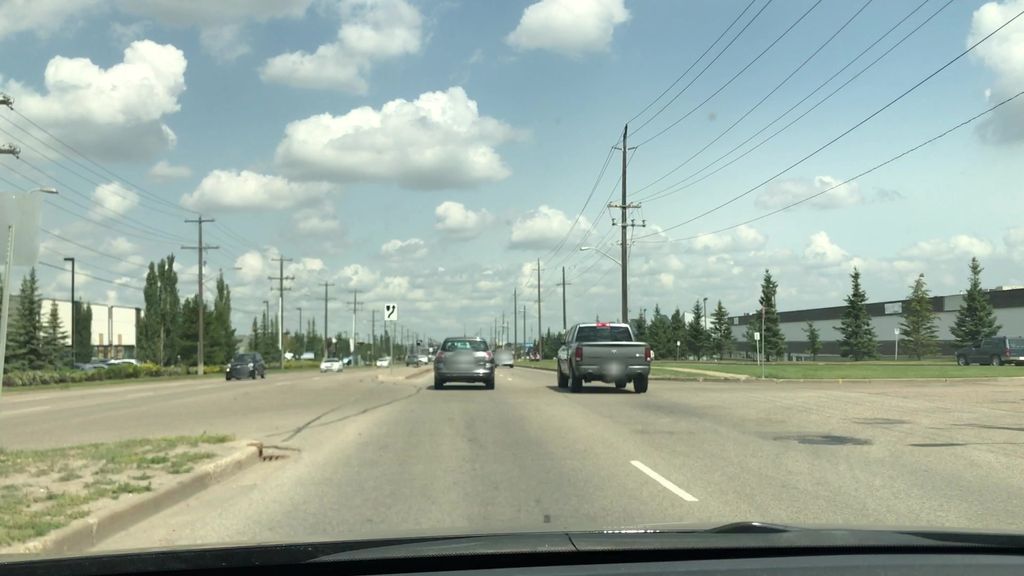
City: edmonton